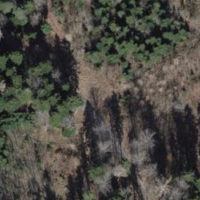
EUNIS habitat code: 44
Species observed at this site:
Angelica sylvestris